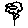
Label: flower